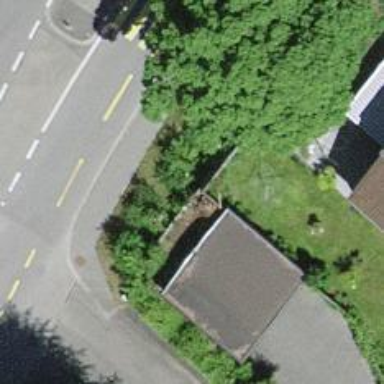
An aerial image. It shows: Garage building.